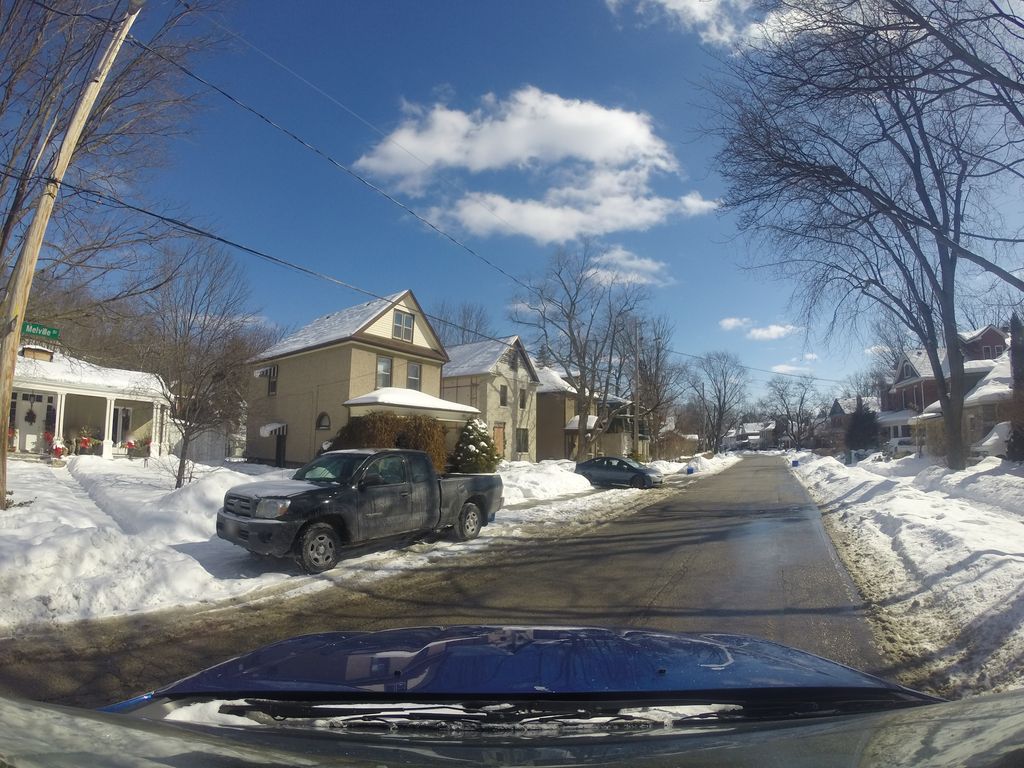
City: hamilton